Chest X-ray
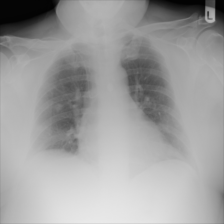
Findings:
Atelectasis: negative
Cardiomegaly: negative
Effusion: negative
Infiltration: negative
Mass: negative
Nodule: negative
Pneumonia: negative
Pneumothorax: negative
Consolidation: negative
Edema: negative
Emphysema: negative
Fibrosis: negative
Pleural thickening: negative
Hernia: negative